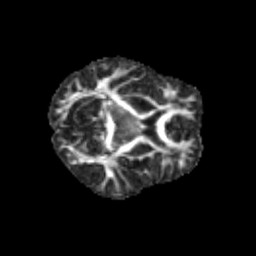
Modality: FA
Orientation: axial
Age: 10
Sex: female
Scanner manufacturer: siemens
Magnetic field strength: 3 T
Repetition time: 3.8 s
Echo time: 0.07 s